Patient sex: F
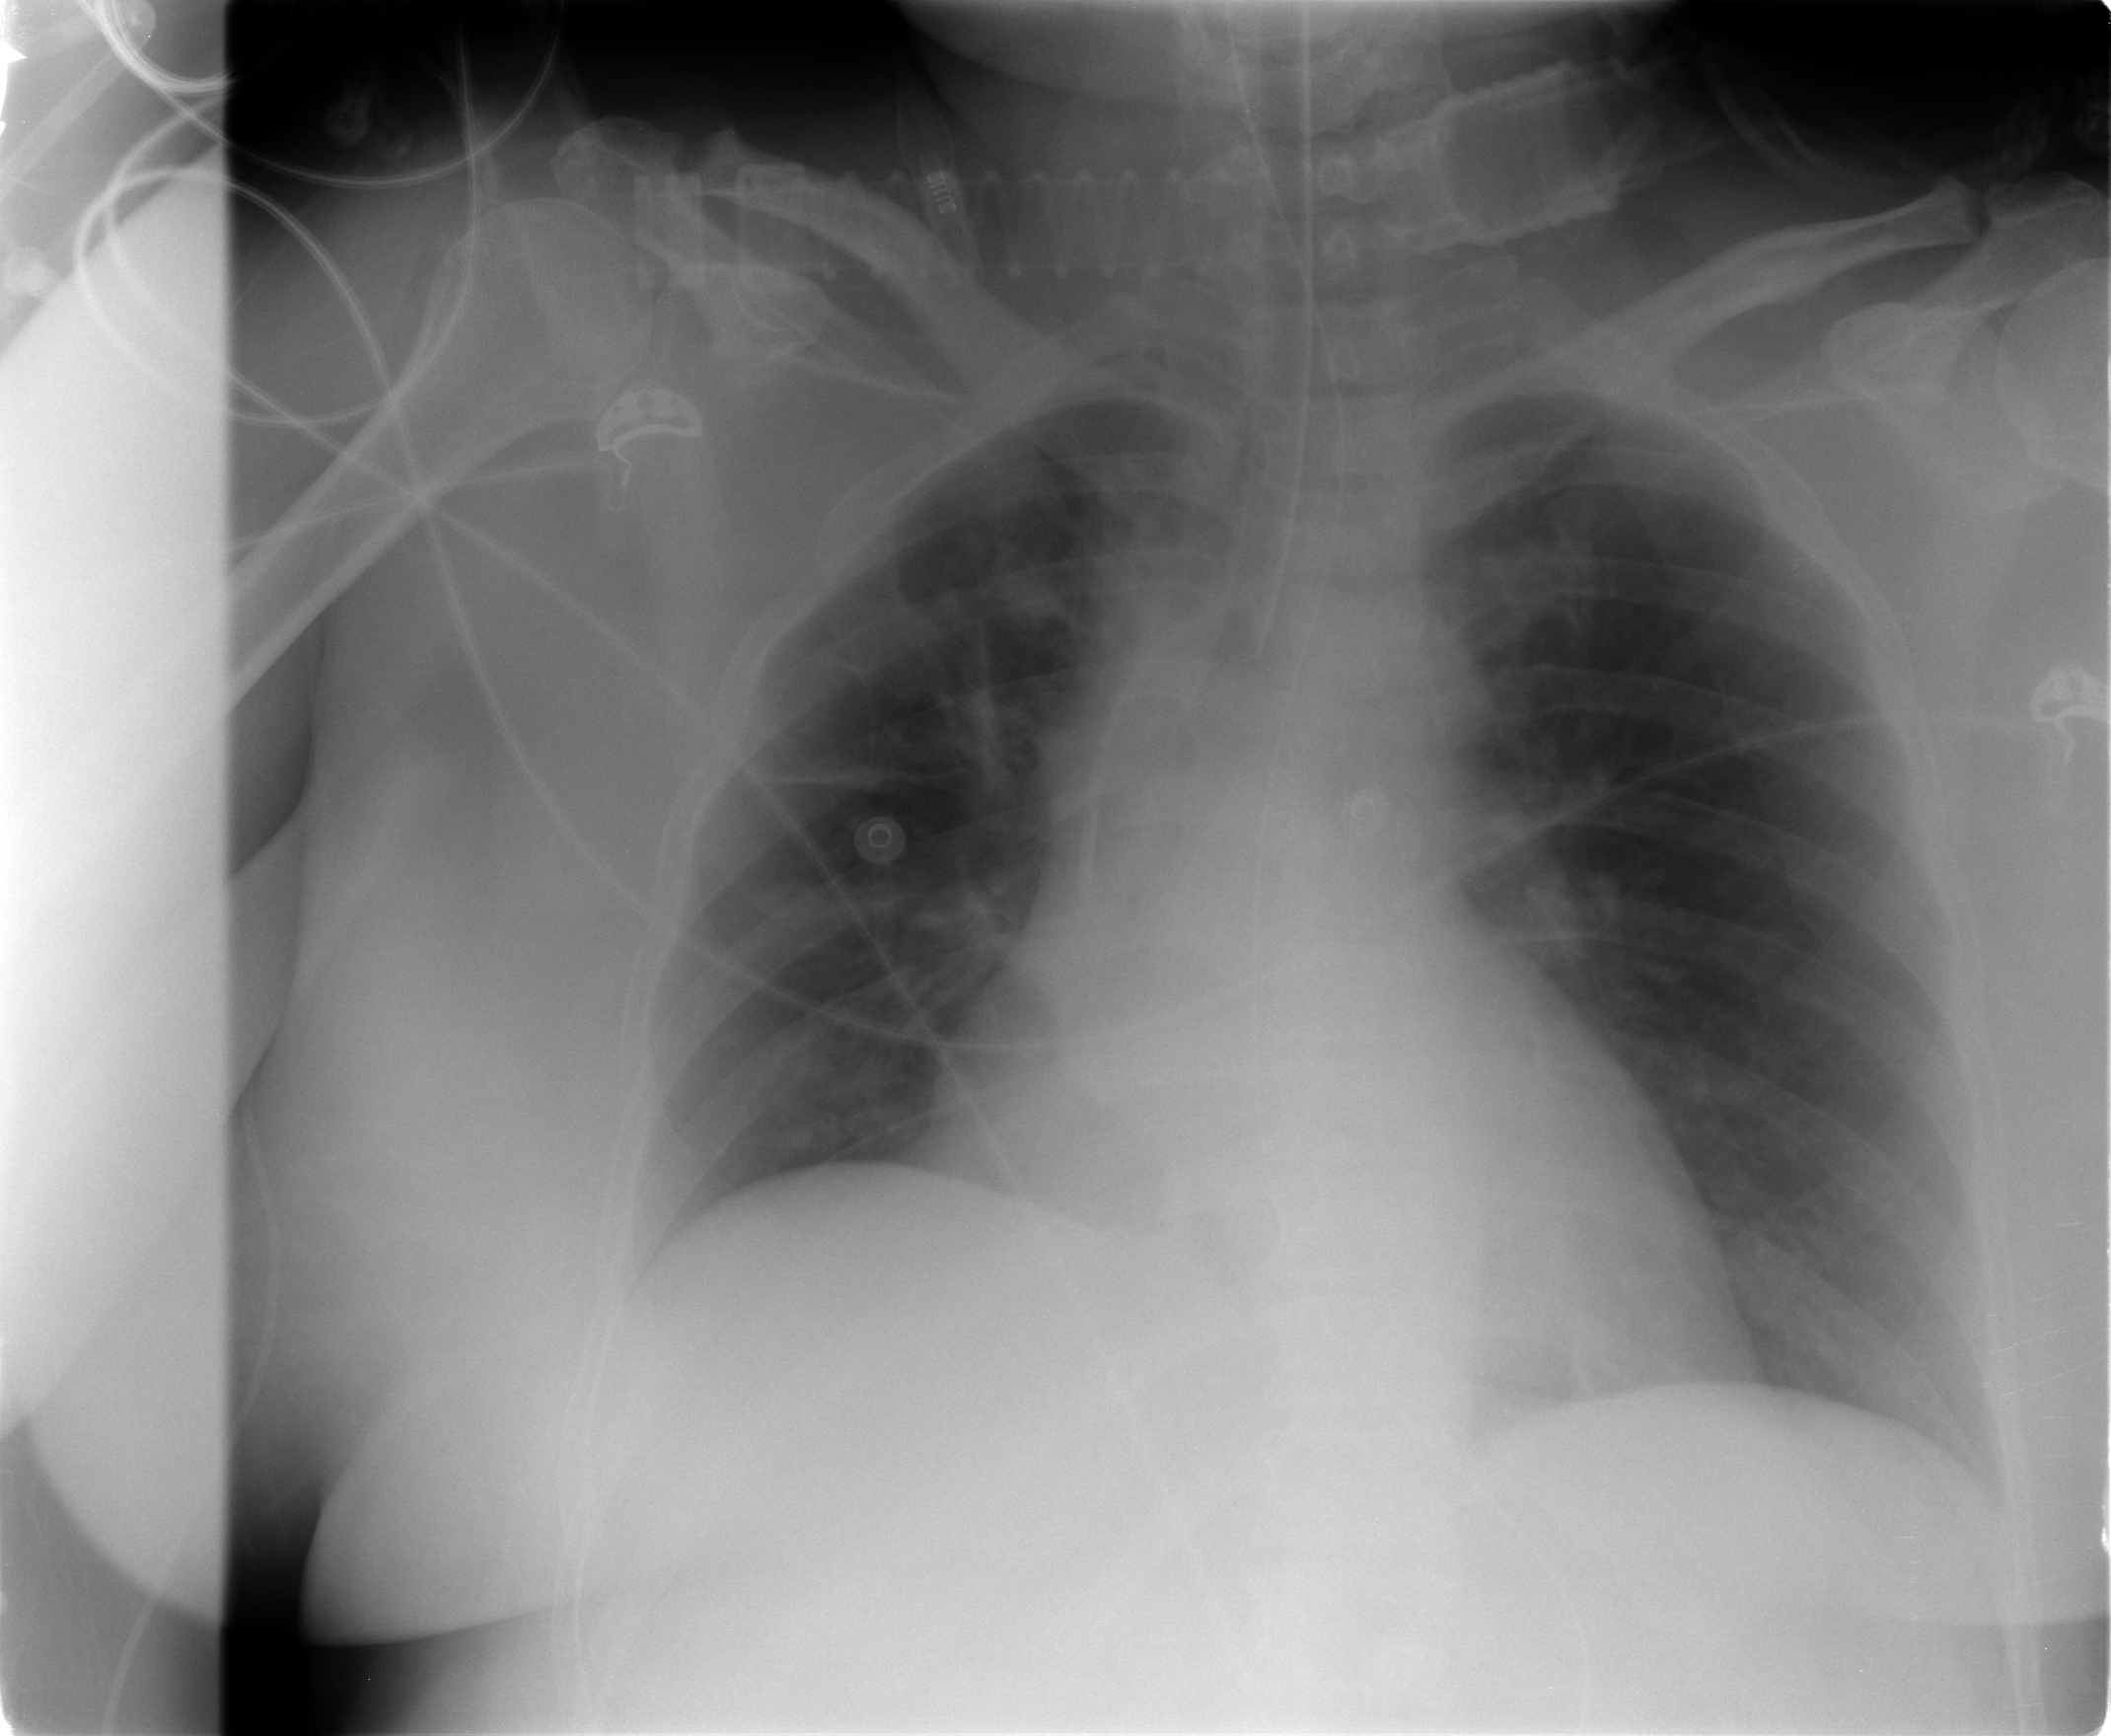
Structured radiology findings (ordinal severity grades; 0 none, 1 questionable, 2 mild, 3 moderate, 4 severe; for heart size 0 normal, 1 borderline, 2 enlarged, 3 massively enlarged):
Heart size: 0
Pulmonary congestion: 0
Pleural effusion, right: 0
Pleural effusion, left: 0
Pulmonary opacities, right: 2
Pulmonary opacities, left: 0
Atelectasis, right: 0
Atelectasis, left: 0